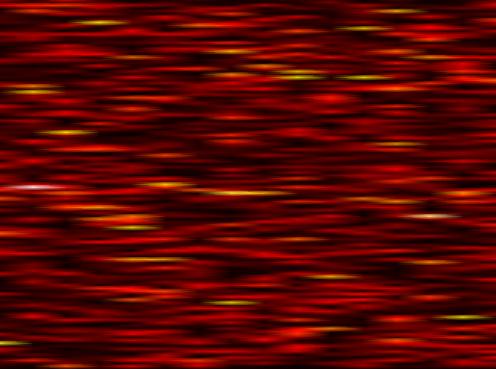
Label: OFDM